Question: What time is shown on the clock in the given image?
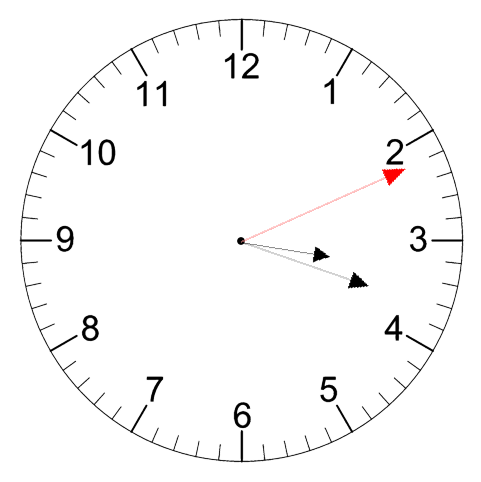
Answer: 03:18:11